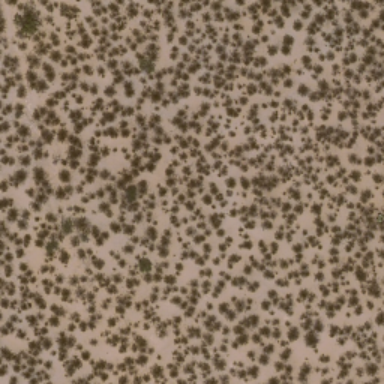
This is a chaparral .